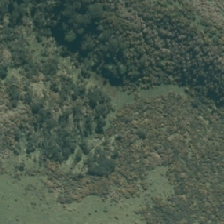
Land cover: grose_broom